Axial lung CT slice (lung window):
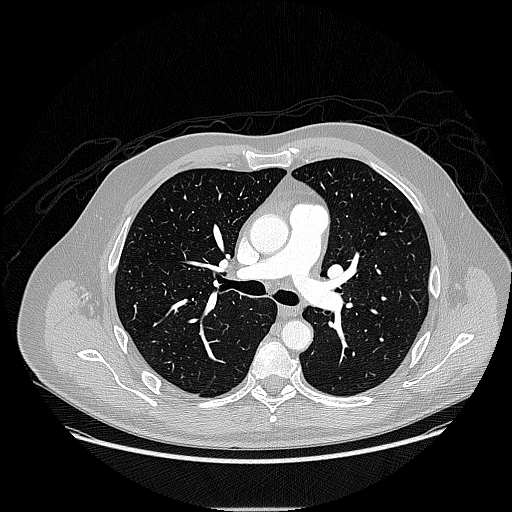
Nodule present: no